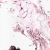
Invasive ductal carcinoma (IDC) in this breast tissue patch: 0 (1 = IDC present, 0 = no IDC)